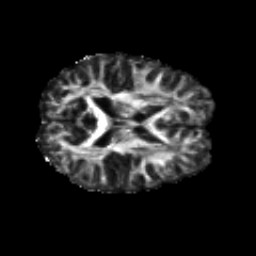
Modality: FA
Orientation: axial
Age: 20
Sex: female
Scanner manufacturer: siemens
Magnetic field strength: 3 T
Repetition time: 8.8 s
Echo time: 0.085 s